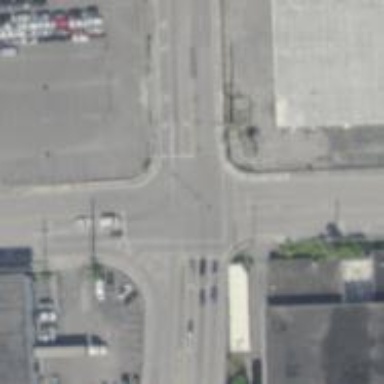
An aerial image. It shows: Uncontrolled road crossing with markings in the form of lines.